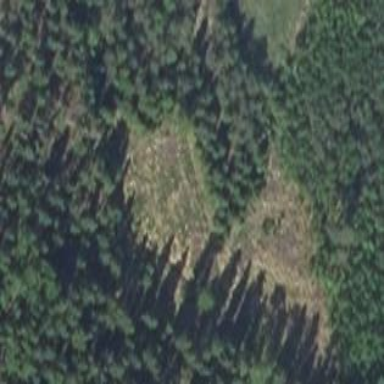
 likely man-made clearing in the landscape."